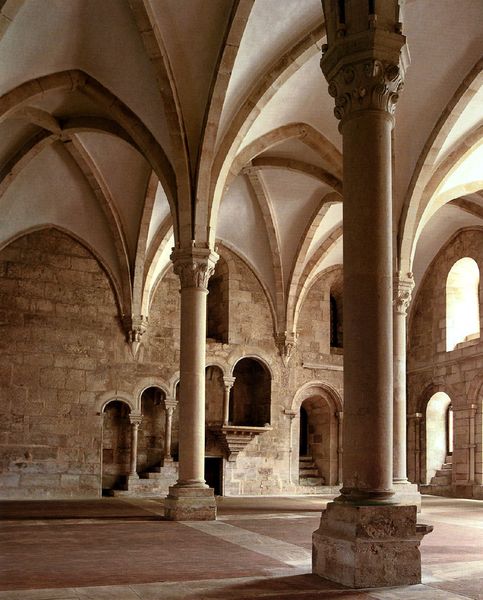
Titel: Klosterkirche Santa Maria in Alcobaca
Standort: Alcobaca, Santa Maria (EU - P)
Schlagwörter: weiß, braun, säule, säulen, gebäude, beige, wand, architektur, stein, innenraum, boden, treppe, aufgang, halle, bögen, eingang, gewölbe, burg, mauerwerk, rippen, kapitell, rippengewölbe, spitzbogen, mittelalter, rundbögen, basis, geölbe